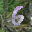
Label: 6